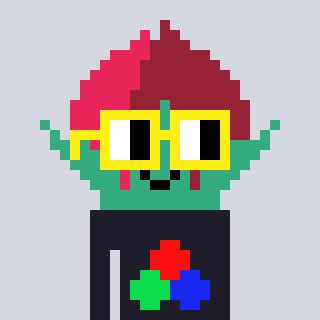
a pixel art character with square yellow glasses, a rosebud-shaped head and a grayscale-colored body on a cool background